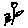
Label: flower